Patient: sex M, age 72
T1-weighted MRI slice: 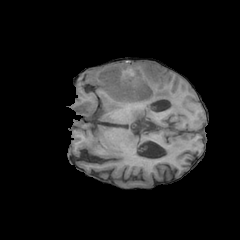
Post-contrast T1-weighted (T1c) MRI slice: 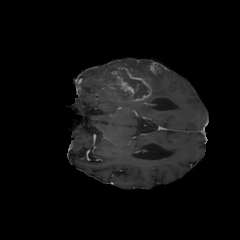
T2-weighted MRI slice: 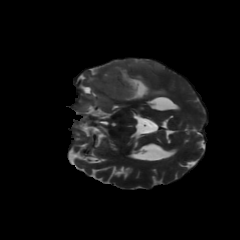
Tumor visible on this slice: yes
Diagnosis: Glioblastoma, IDH-wildtype
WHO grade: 4